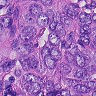
Metastatic tissue present: yes